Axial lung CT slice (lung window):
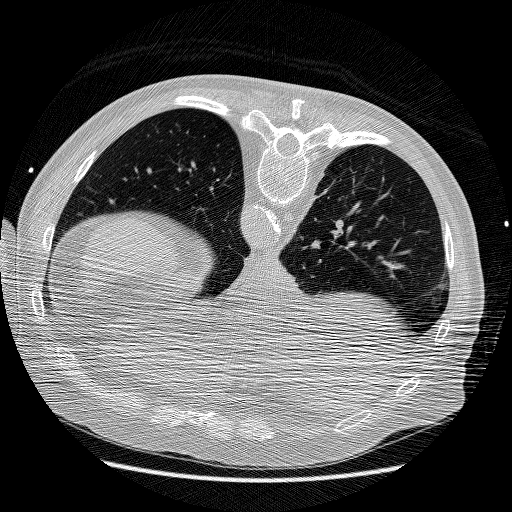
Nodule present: no